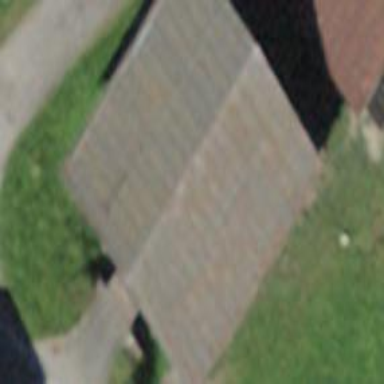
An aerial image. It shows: Shed.